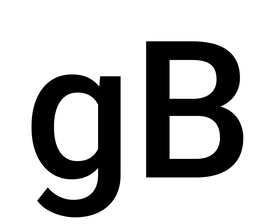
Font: Roboto_Medium